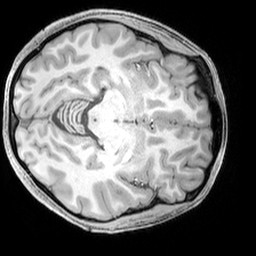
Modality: T1w
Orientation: axial
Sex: female
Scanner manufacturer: siemens
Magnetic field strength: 3 T
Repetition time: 2.3 s
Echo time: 0.00226 s